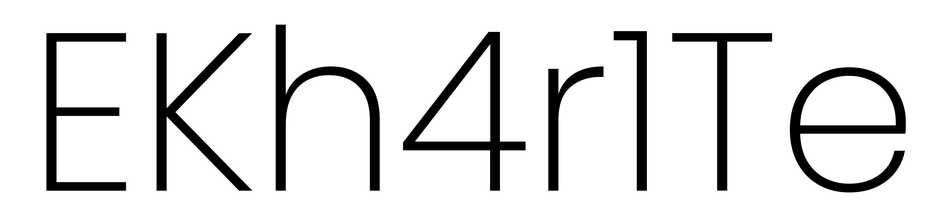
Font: Poppins-ExtraLight